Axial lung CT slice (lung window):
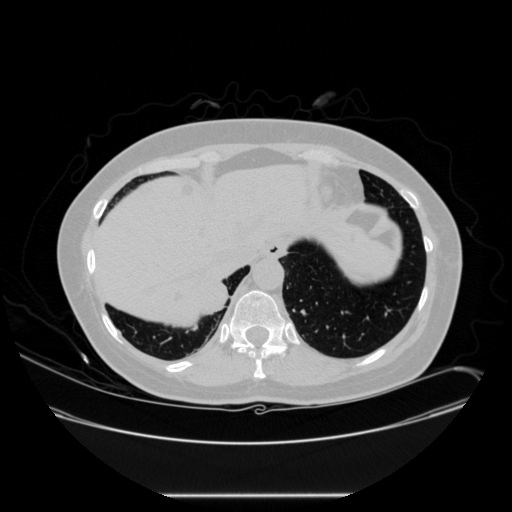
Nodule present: yes
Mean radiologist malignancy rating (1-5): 3.667